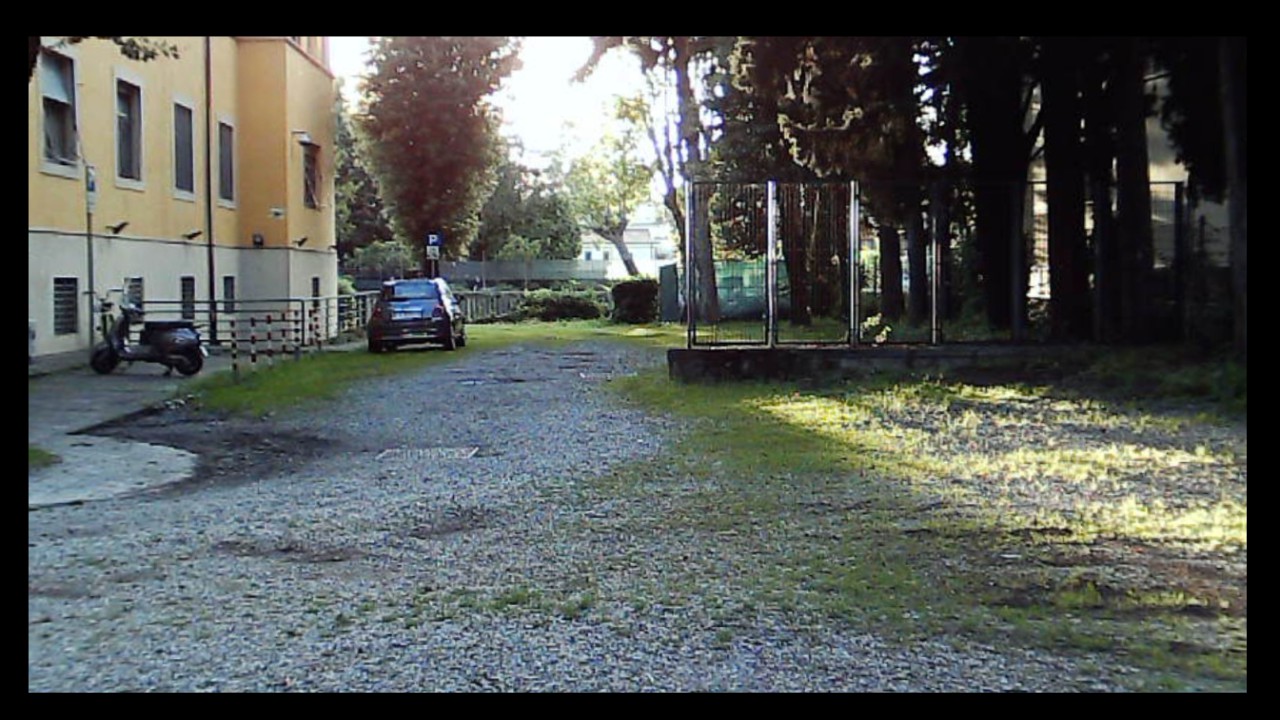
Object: Betafpv air75